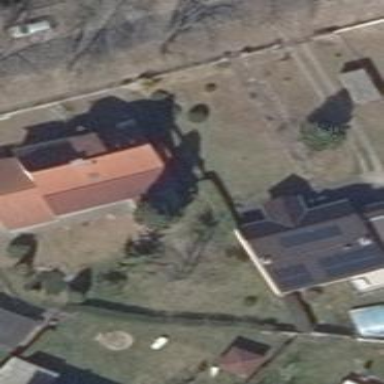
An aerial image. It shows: Gabled roofed house.